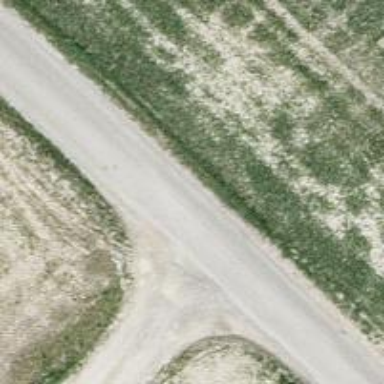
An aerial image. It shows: Track road with fine gravel surface.